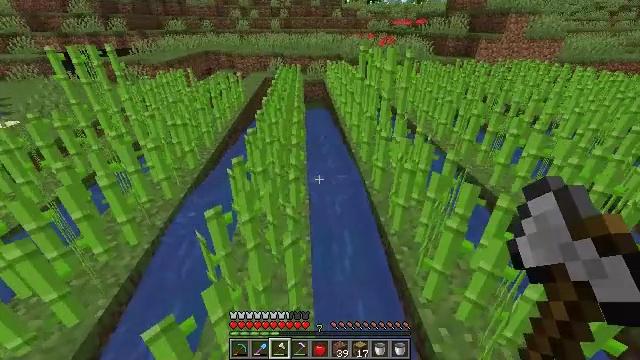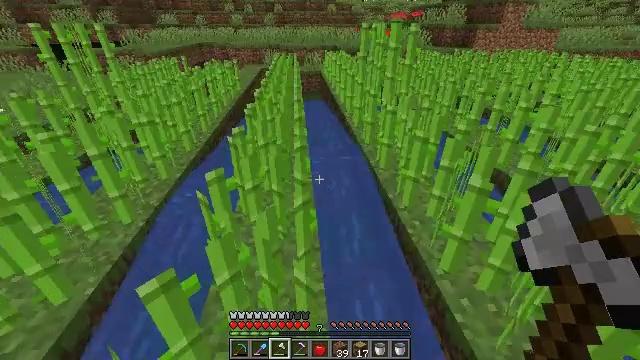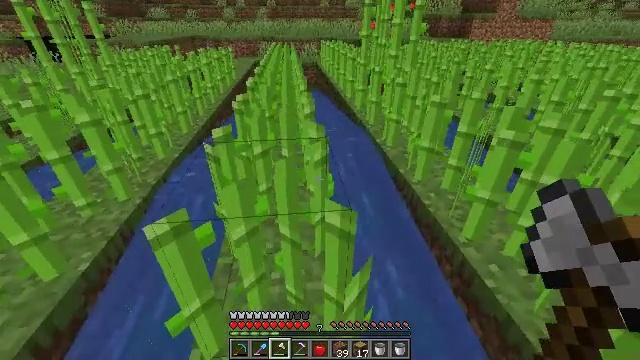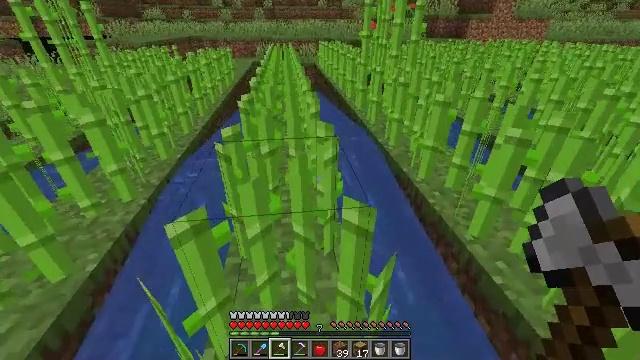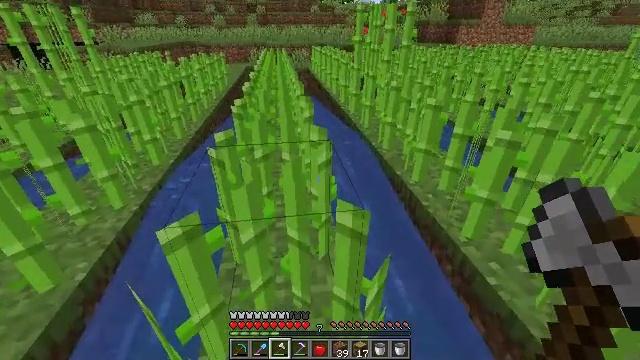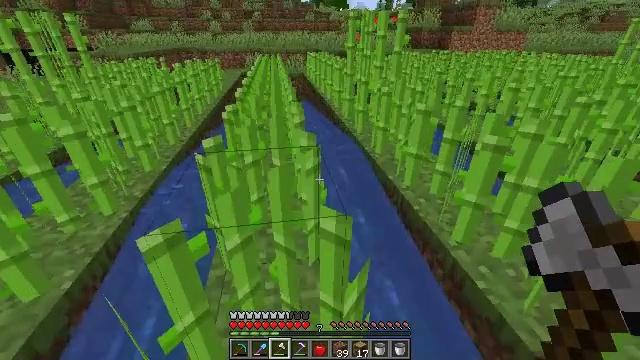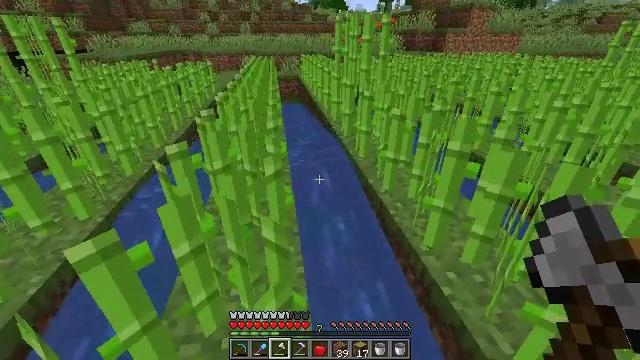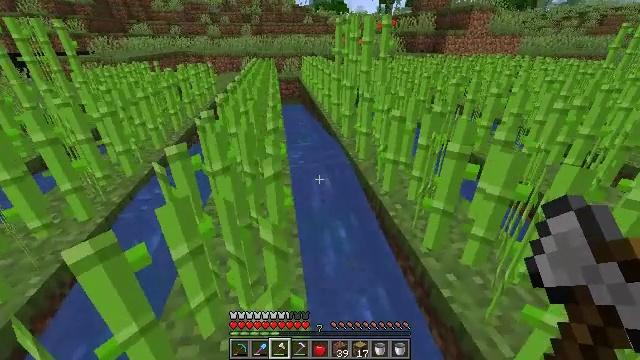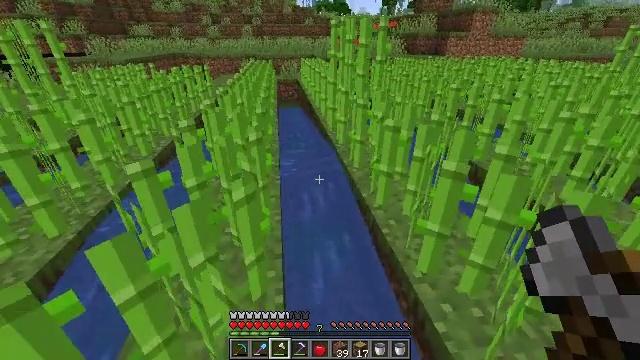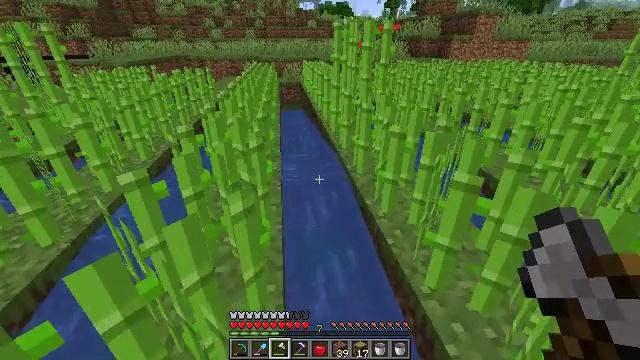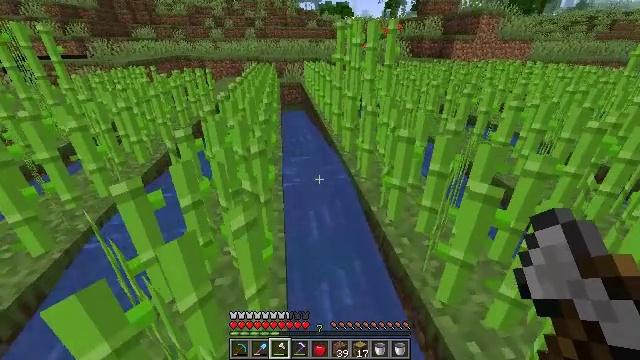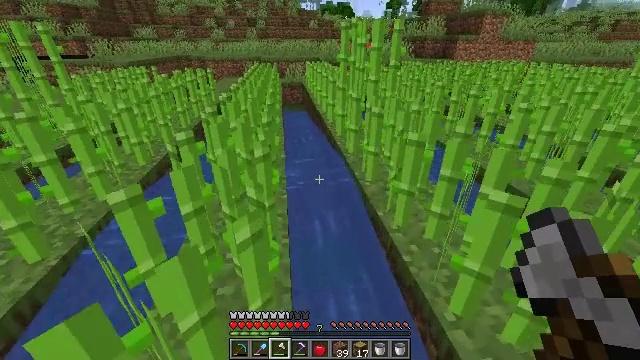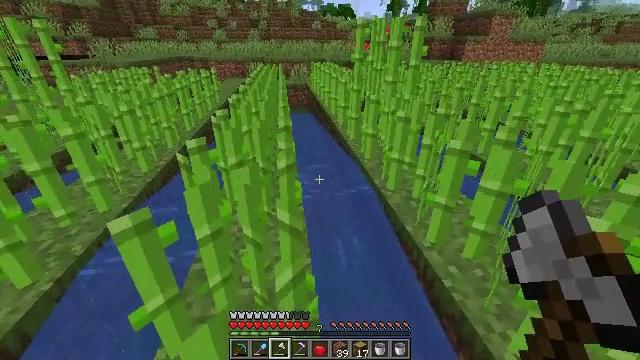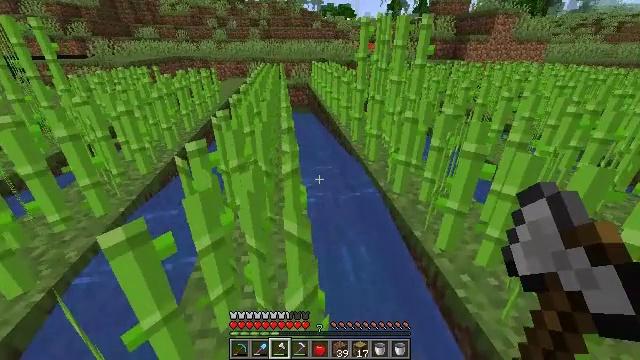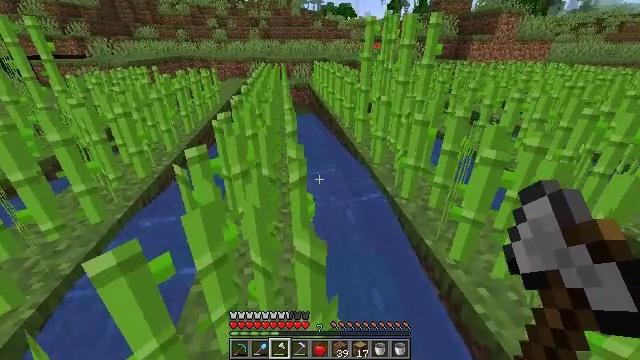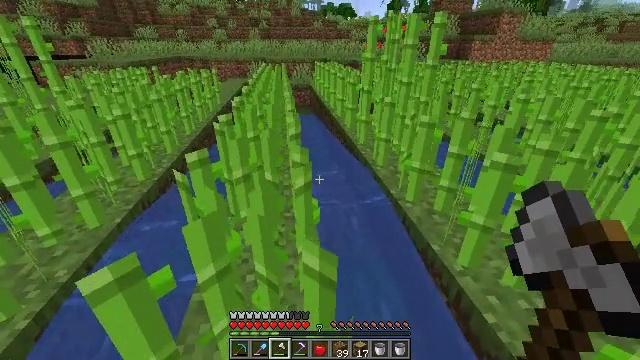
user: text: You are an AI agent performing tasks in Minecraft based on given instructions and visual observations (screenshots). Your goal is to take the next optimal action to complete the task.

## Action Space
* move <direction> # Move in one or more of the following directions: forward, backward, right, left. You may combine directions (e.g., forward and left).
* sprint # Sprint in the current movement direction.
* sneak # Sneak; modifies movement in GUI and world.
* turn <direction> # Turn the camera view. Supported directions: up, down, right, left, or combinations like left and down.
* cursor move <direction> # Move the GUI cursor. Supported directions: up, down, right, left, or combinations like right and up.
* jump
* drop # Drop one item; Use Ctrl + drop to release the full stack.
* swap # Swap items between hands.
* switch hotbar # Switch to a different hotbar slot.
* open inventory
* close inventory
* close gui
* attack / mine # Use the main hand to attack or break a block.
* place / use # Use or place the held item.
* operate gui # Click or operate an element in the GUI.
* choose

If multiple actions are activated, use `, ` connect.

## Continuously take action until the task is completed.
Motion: motion action
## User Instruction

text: Break the sugar cane.
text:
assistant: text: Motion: turn right
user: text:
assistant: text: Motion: turn right
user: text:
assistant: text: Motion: no_op
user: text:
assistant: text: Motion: move right, turn right
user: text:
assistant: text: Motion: move right, turn up
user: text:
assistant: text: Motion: move right
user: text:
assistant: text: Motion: move forward
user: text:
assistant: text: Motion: move forward
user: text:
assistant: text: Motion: move forward and move left
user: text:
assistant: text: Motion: move forward and move left
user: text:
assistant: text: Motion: move forward and move left
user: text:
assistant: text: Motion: move forward and move left
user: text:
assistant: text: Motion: move forward
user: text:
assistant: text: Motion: no_op
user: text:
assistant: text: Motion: no_op
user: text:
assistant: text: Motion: no_op
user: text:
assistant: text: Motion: no_op
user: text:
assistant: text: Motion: move forward
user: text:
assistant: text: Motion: move forward
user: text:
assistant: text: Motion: move forward
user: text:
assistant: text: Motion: move forward
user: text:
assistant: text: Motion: move forward, turn left and up
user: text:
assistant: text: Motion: move forward, turn left
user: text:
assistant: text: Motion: move forward and move left, turn left and up
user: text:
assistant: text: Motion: move forward and move left, turn left
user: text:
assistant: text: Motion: move forward and move left, turn left
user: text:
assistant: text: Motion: move forward and move left, turn left
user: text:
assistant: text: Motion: move forward and move left, turn left
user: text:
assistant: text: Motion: move forward and move left, jump
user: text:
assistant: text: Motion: move forward and move left, jump